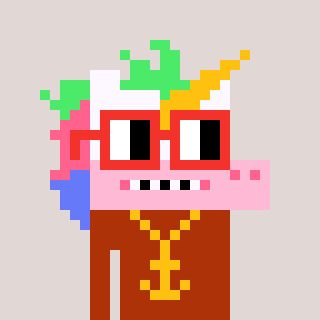
a pixel art character with square red glasses, a unicorn-shaped head and a hotbrown-colored body on a warm background